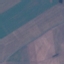
Land use / land cover: AnnualCrop